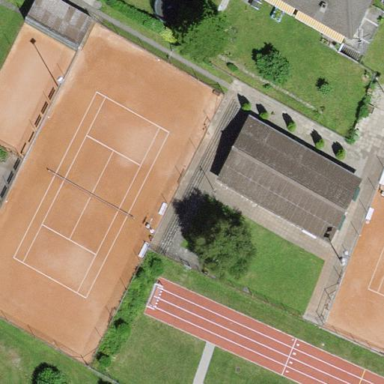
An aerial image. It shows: Tennis court on the leisure land pitch.